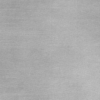
Label: dusty